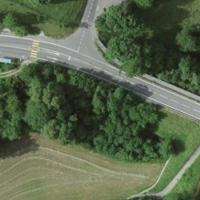
EUNIS habitat code: 24
Species observed at this site:
Pulmonaria officinalis